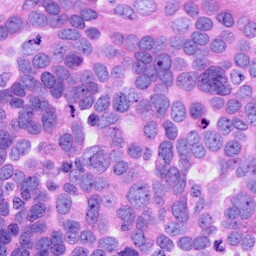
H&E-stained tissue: Ovarian